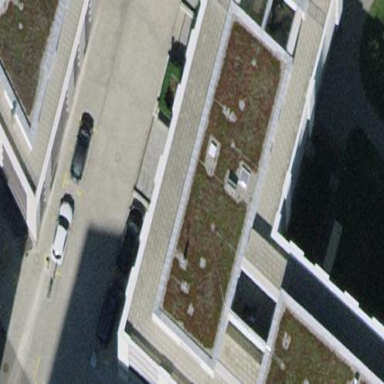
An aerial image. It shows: Apartments building with flat roof.